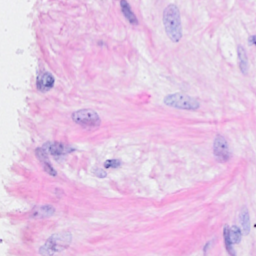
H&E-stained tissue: Breast